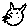
Label: cat